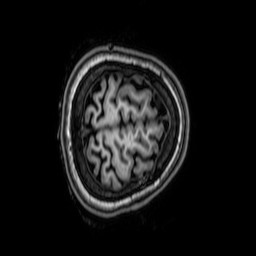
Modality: T1w
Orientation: axial
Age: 19
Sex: female